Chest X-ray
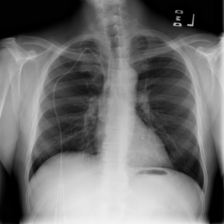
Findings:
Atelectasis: negative
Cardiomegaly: negative
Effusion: negative
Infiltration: negative
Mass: negative
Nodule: negative
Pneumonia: negative
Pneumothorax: negative
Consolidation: negative
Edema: negative
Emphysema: negative
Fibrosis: negative
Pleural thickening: negative
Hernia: negative